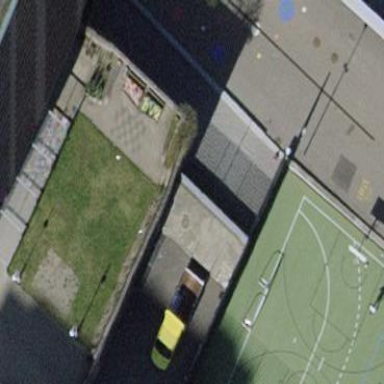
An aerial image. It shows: View of roof of building.